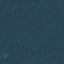
Land use / land cover: Forest